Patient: sex M, age 57
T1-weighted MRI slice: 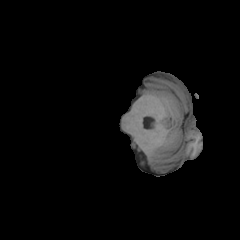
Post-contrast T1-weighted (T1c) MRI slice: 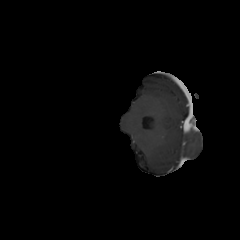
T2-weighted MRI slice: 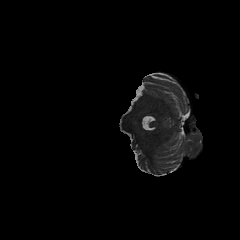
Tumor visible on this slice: no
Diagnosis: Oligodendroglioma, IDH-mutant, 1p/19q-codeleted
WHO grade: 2